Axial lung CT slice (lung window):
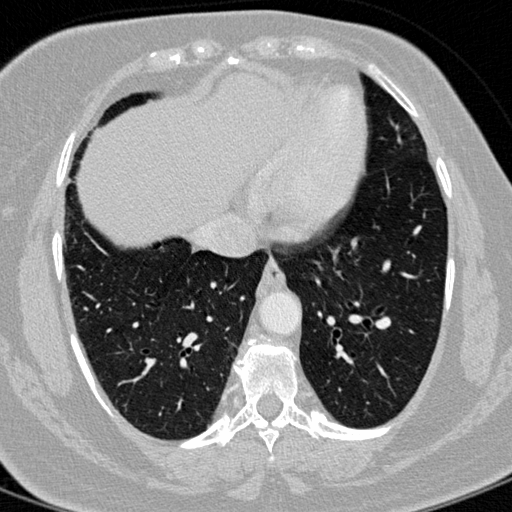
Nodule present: no